Aerial crown-view tile of a tropical tree (Barro Colorado Island, Panama), acquired 20250818:
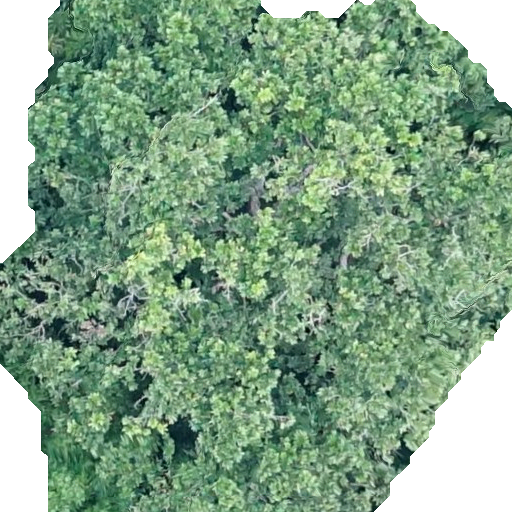
Species: Anacardium excelsum
GBIF accepted scientific name: Anacardium excelsum
Crown area: 389.826 m²